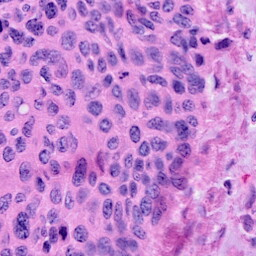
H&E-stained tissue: Cervix